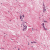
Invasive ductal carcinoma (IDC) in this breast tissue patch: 0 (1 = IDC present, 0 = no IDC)